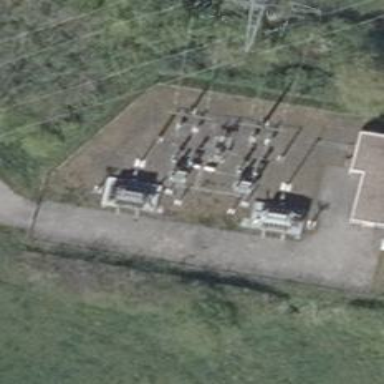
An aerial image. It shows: Power line is depicted.